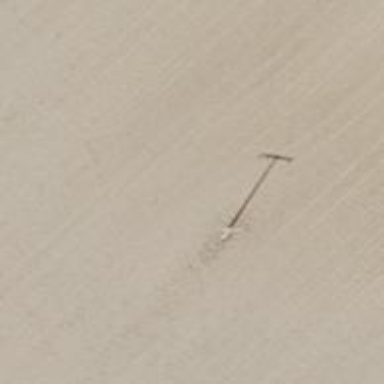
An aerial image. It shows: Power pole.